Question: I've made some changes to an admin form so that I could display a TextField like a CharField but the form itself looks pretty ugly in the admin menu as the form elements aren't stretching properly. I also don't want to display the name of model when I print it since it's already on the page. How would I make those changes? Ideally I would like the link field to take up all the remaining space shown the screenshot below.
'admin.py'
'''
from linkrotator.models import Link, LinkList
from django.contrib import admin
from django import forms
class LinkModelForm( forms.ModelForm ):
link = forms.CharField( label = "Link")
class Meta:
model = Link
class LinkInline(admin.TabularInline):
form = LinkModelForm
model = Link
class LinkListAdmin(admin.ModelAdmin):
inlines = ( LinkInline, )
admin.site.register(LinkList, LinkListAdmin)
'''
How it looks.

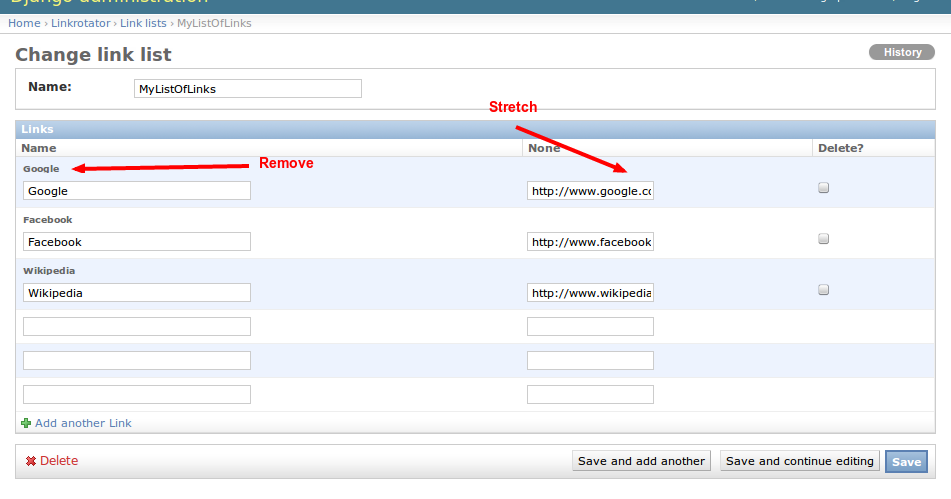
Answer: You need to edit the CSS for the admin section, easymode:
<URL>